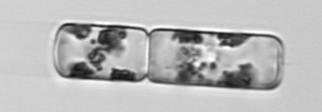
Label: Guinardia_delicatula